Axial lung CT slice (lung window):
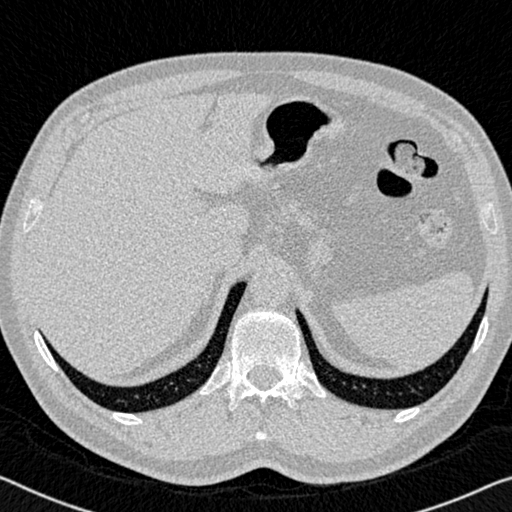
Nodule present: no